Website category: game
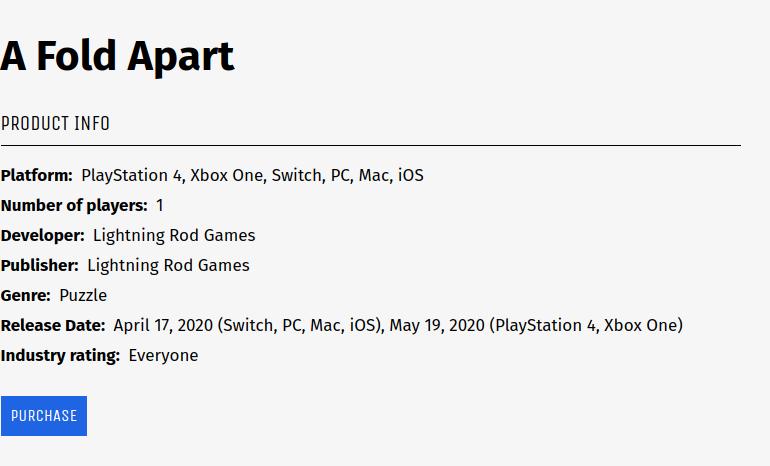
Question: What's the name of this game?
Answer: A Fold Apart

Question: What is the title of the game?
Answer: A Fold Apart

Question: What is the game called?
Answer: A Fold Apart

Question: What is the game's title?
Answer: A Fold Apart

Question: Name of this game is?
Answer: A Fold Apart

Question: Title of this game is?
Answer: A Fold Apart

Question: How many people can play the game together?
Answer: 1

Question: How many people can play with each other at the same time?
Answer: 1

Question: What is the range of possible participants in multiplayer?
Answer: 1

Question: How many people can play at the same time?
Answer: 1

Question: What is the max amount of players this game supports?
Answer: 1

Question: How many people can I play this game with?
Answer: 1

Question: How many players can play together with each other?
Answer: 1

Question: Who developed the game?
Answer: Lightning Rod Games

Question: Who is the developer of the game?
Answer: Lightning Rod Games

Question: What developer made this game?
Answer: Lightning Rod Games

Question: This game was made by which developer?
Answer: Lightning Rod Games

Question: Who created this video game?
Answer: Lightning Rod Games

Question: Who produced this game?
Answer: Lightning Rod Games

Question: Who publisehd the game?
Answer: Lightning Rod Games

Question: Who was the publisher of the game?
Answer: Lightning Rod Games

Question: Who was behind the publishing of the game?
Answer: Lightning Rod Games

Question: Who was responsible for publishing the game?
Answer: Lightning Rod Games

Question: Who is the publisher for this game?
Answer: Lightning Rod Games

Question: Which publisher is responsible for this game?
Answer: Lightning Rod Games

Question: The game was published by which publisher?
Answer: Lightning Rod Games

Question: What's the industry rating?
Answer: Everyone

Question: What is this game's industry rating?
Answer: Everyone

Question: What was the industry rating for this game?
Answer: Everyone

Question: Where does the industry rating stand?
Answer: Everyone

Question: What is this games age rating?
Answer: Everyone

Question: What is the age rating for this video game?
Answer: Everyone

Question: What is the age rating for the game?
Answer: Everyone

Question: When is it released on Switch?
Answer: April 17, 2020

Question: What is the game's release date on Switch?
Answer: April 17, 2020

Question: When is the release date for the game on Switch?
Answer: April 17, 2020

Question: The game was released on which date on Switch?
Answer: April 17, 2020

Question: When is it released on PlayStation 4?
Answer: May 19, 2020

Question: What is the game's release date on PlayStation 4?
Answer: May 19, 2020

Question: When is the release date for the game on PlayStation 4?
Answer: May 19, 2020

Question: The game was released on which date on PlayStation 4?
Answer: May 19, 2020

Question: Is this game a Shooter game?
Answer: no

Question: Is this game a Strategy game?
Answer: no

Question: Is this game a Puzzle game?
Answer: yes

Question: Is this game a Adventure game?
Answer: no

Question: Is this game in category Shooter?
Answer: no

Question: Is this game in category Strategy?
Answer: no

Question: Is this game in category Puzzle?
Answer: yes

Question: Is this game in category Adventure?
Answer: no

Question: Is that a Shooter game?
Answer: no

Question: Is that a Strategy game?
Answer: no

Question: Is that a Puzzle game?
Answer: yes

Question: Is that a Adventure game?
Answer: no

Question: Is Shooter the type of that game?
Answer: no

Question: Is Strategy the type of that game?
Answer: no

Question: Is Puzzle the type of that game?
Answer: yes

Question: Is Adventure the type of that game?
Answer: no

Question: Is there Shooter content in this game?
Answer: no

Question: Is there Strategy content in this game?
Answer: no

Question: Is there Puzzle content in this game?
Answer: yes

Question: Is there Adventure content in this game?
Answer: no

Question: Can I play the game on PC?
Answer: yes

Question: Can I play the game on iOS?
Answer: yes

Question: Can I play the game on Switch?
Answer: yes